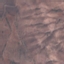
Land use / land cover class: HerbaceousVegetation